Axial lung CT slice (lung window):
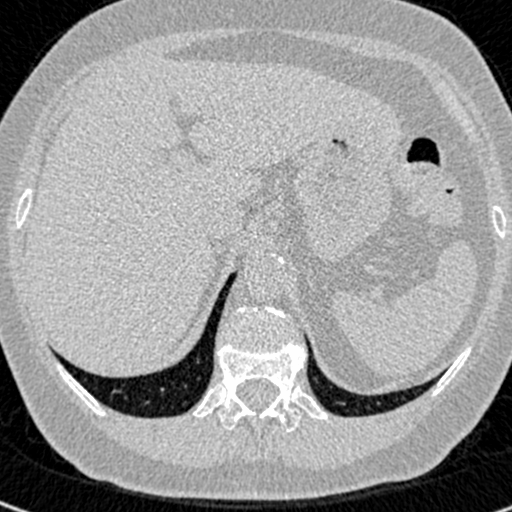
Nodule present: no